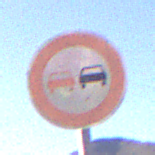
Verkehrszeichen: Ueberholverbot
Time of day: MorningAfternoon
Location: Outdoor (Nature)
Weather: Clear
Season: NotSpecified
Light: Natural